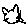
Label: cat